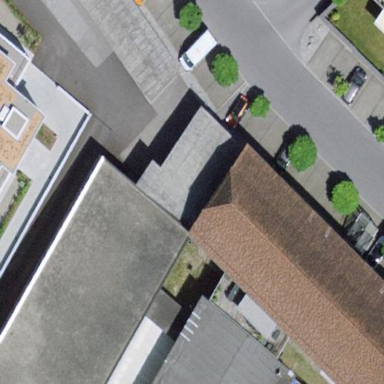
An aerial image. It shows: View of roof of building.